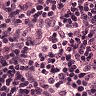
Metastatic tissue present: no